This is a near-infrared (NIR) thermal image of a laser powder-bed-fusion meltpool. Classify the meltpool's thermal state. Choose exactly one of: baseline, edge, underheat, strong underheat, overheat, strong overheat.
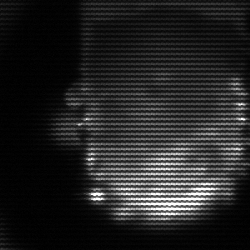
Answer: baseline